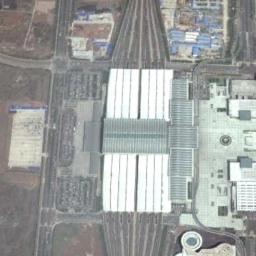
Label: railway_station